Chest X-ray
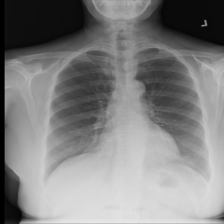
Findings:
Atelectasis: negative
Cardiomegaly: negative
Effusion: negative
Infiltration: negative
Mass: negative
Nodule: negative
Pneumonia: negative
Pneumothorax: negative
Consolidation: negative
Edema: negative
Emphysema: negative
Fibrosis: negative
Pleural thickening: negative
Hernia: negative